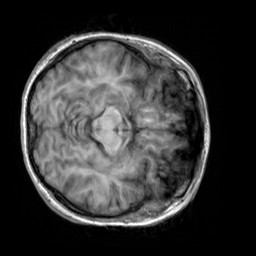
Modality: T1w
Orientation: axial
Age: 23
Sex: female
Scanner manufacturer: siemens
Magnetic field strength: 3 T
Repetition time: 2.3 s
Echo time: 0.00303 s